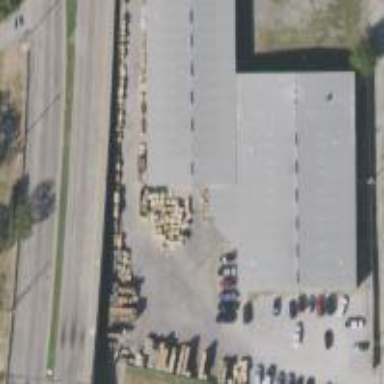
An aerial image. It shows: Warehouse.